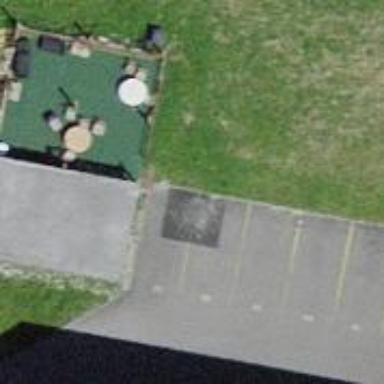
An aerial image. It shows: Parking area with surface.